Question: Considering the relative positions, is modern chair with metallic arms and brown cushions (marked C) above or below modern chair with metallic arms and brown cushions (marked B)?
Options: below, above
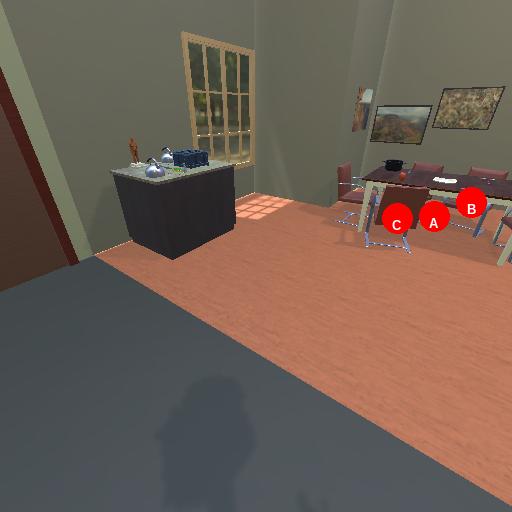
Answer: below